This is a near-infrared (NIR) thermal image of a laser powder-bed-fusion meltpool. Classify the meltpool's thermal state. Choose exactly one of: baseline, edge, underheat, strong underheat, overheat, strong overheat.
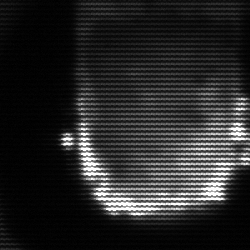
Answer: baseline